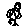
Label: bird